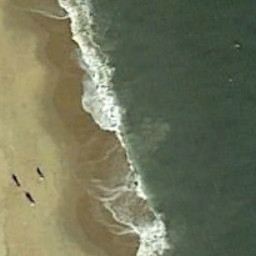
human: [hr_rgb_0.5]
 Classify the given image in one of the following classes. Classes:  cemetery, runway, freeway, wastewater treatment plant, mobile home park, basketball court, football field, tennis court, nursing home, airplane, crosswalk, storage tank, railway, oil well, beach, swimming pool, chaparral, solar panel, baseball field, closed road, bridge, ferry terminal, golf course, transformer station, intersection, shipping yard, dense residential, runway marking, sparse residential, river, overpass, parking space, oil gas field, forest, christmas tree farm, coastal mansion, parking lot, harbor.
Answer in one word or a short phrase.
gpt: beach